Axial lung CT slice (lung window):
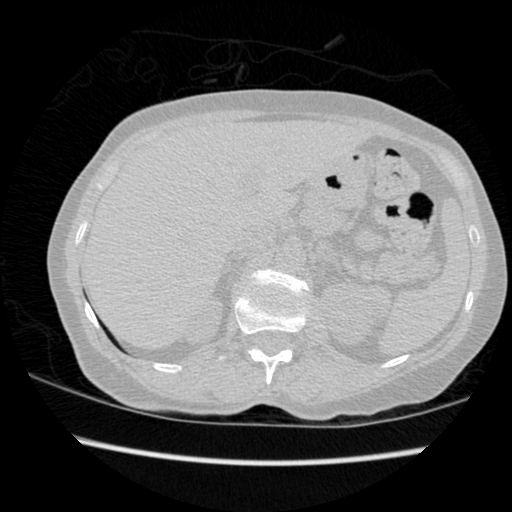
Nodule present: no